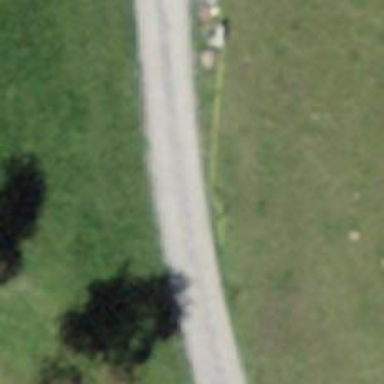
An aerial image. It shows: Driveway with earth surface.